Question: I have the following plot in Matlab:

The image size may vary, and so may the length of the text boxes at the top and left. I dynamically determine the strings that go in these text boxes and then create them with:
'''
[M,N] = size(img);
imagesc((1:N)-0.5,(1:M)-0.5, img > 0.5); axis image; grid on;
colormap([1 1 1; 0.5 0.5 0.5]);
set(gca,'XColor','k','YColor','k','TickDir','out')
set(gca,'XTick',1:N,'XTickLabel',cell(1,N))
set(gca,'YTick',1:N,'YTickLabel',cell(1,N))
for iter = 1:M
text(-0.5, iter-0.5, sprintf(strL, br{iter,:}), ...
'FontSize',16, ...
'HorizontalAlignment','right', ...
'VerticalAlignment','middle', ...
'Interpreter','latex' );
end
for iter = 1:N
text(iter-0.5, -0.5, {bc{:,iter}}, ...
'FontSize',16, ...
'HorizontalAlignment','center', ...
'VerticalAlignment','bottom', ...
'Interpreter','latex' );
end
'''
where 'br' and 'bc' are cell arrays containing the appropriate numbers for the labels. The problem is that most of the time, the text gets clipped by the edges of the figure. I am using this as a workaround:
'''
set(gca,'Position',[0.25 0.25 0.5 0.5]);
'''
As you can see, I am simply adding a larger border around the plot so that there is more room for the text. While this scaling works for one zoom level, if I maximize my plot window I get way too much empty space, and if I shrink my plot window, I get clipping again. Is there a more intelligent way to add these labels to use the minimum amount of space while making sure that the text does not get clipped?
I have tried the <URL>' workaround in order to fit the zoomable text. This is less than ideal because I still get clipping when the string is too long. I am still interested in finding a solution in which I can guarantee that the text does not clip. From there I can use TextZoomable if I want to prevent clipping as the figure is scaled.
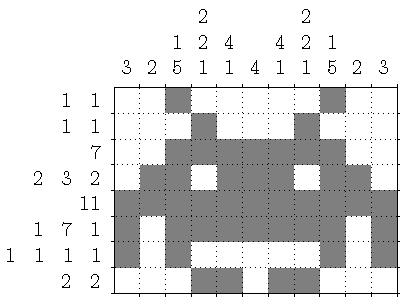
Answer: You want that your text scales when you move/zoom/stretch the image. You might have a look at <URL> solution on the file-exchange. I haven't used it myself, so I don't know if you can use it as is. But maybe the source code can give you some inspiration for a solution.